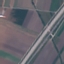
Land use / land cover: Highway